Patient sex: M
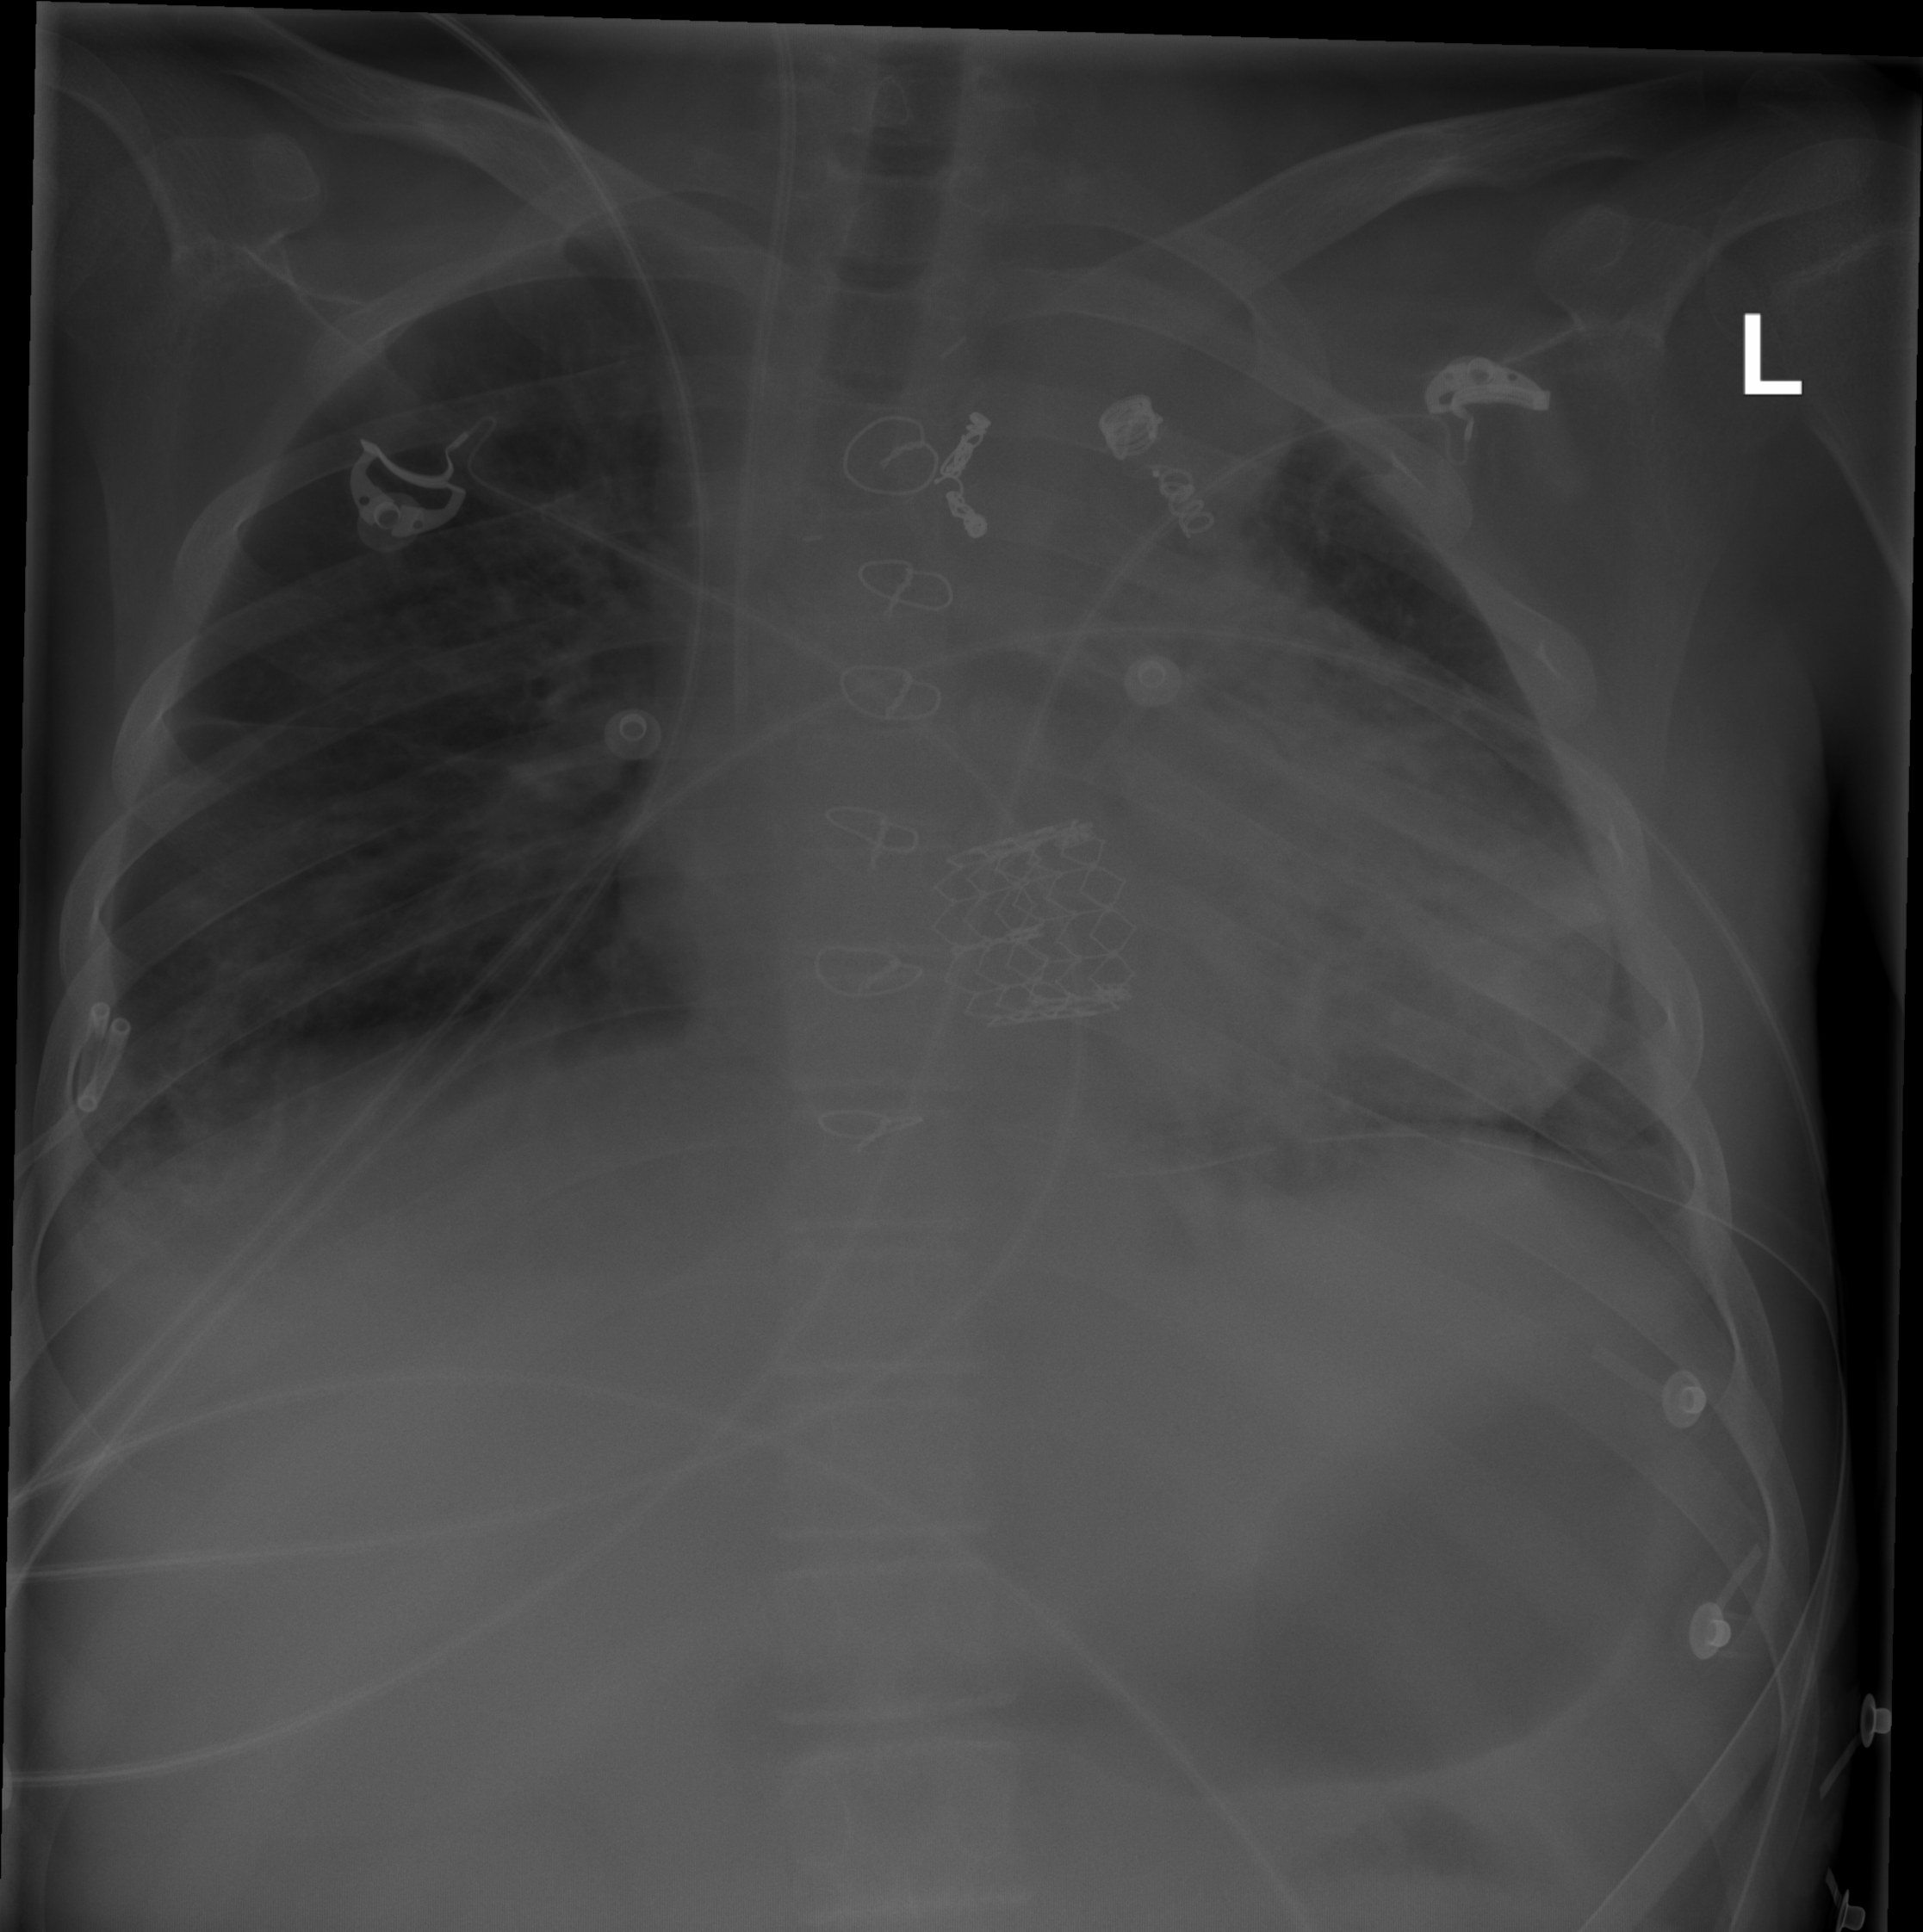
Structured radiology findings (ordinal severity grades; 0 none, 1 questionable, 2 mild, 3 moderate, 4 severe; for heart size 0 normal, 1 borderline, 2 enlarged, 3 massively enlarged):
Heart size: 3
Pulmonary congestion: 0
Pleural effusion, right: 2
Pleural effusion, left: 0
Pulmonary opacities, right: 2
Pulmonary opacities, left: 2
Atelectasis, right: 2
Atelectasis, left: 2